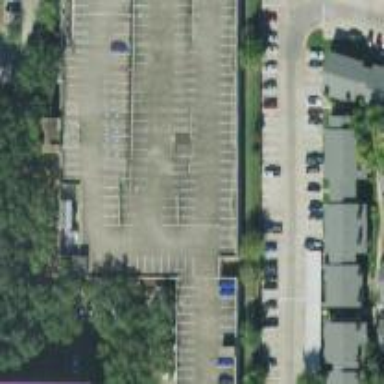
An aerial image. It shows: Multi-storey parking facility.